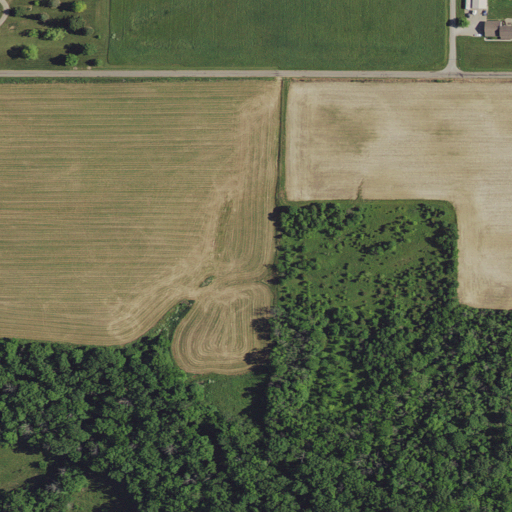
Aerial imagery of mountain in Indiana named English Hill containing cultivated crops, deciduous forest, pasture, open development, mixed forest, low intensity development, and medium intensity development